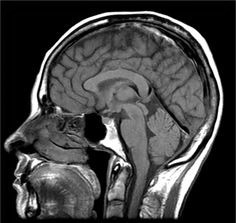
Label: notumor